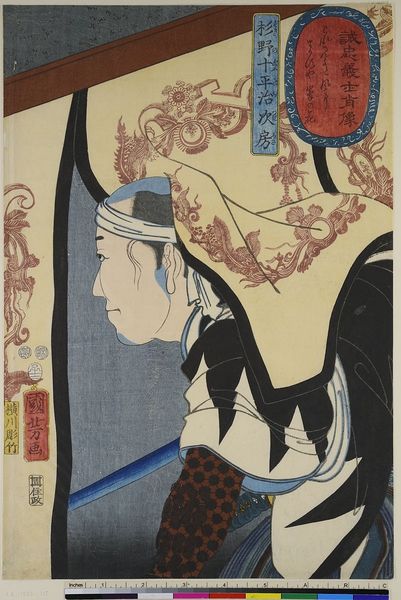
Titel: Sugino Juheiji Tsugifusa, aus der Serie: Bilder der aufrichtig treuen Krieger
Künstler: Utagawa Kuniyoshi
Standort: Hamburg
Institution: Museum für Kunst und Gewerbe Hamburg
Schlagwörter: portrait, person, holzschnitt, druckgraphik, druckgrafik, soldat, krieger, ereignis, zeit, farbholzschnitt, situation, ereignisbild, samurai, edo, historische, reproduktionen, druckerzeugnisse, porträt, persönlichkeit, hüftbild, soldatenleben, ukiyo